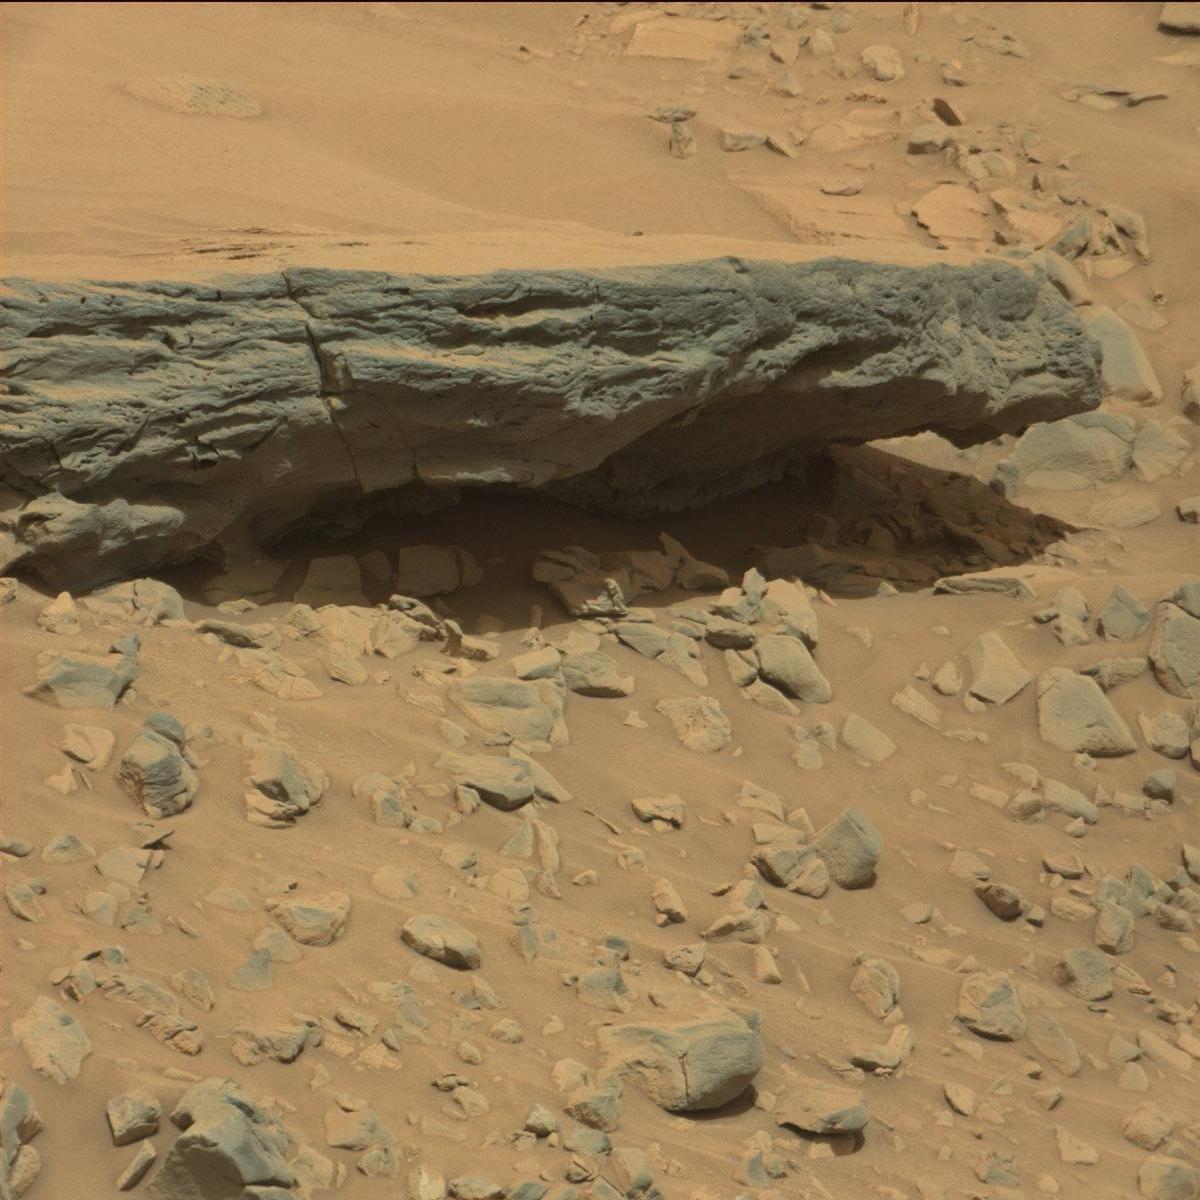
Terrain classes present: Bedrock, Sand / Soil